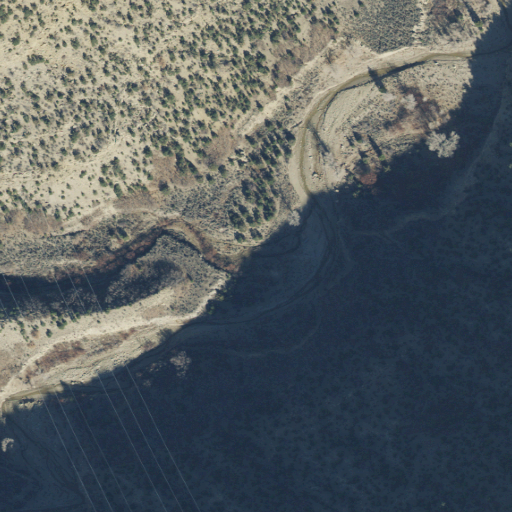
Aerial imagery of valley in Utah named Bob Wright Canyon containing evergreen forest and shrub